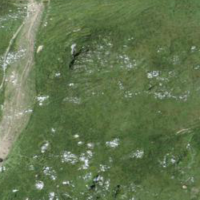
EUNIS habitat code: 23
Species observed at this site:
Arnica montana